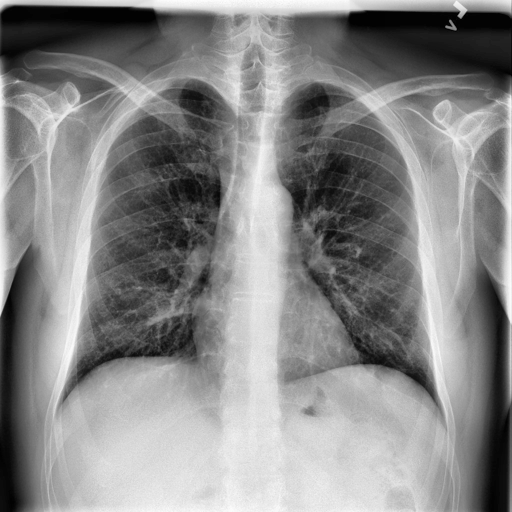
Finding: NORMAL